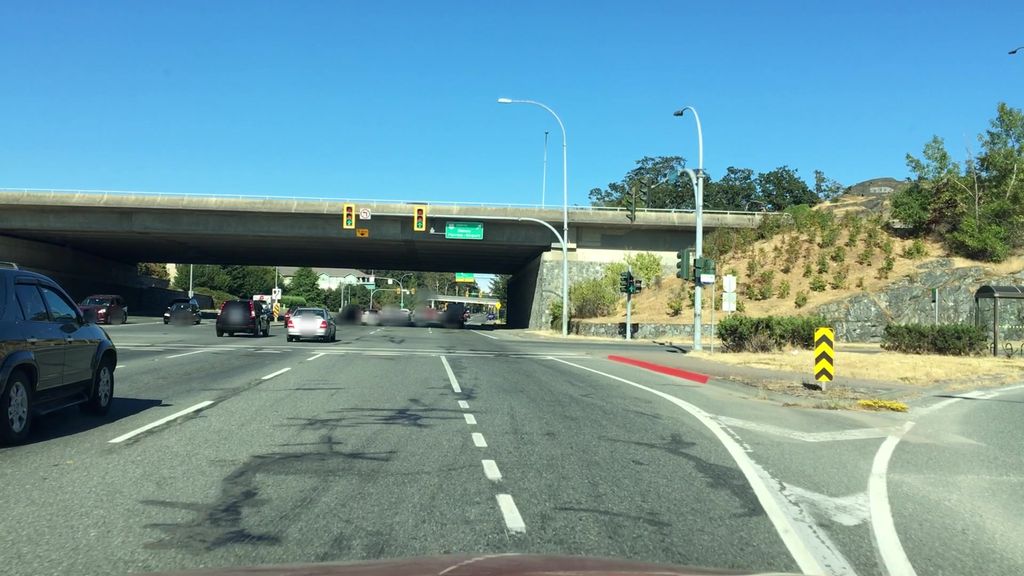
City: victoria